Field crop: maize
Growth stage: 2
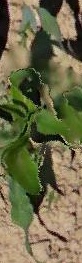
Species: maize